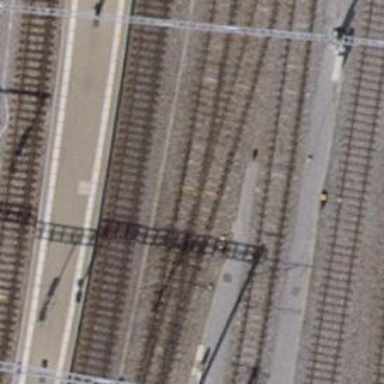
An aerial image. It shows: Single-track electrified railway siding with contact line.